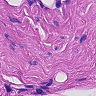
Metastatic tissue present: no